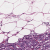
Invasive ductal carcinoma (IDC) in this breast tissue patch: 1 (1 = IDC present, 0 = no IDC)